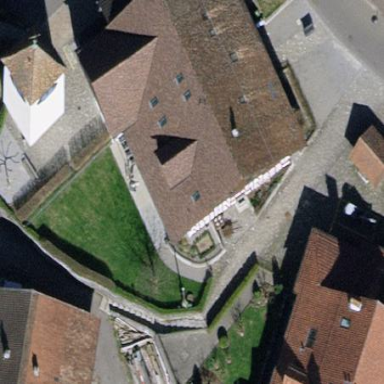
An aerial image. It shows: Building with pitched roof.